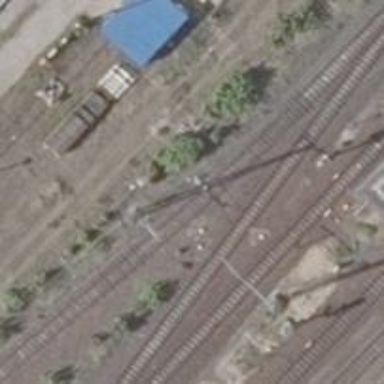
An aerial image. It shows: Wedge is used for the railway derail.